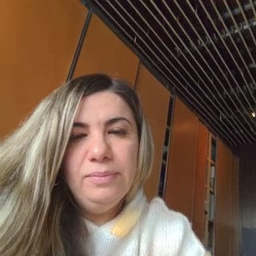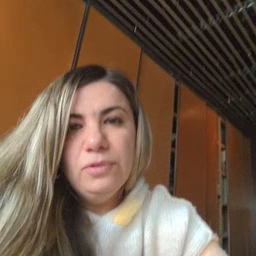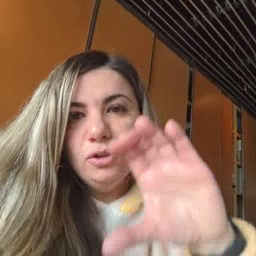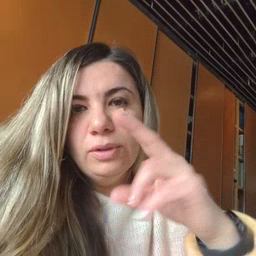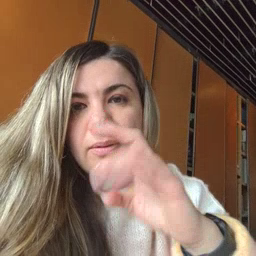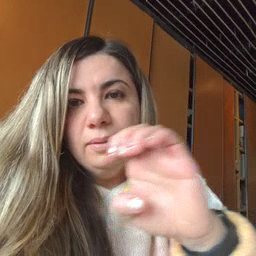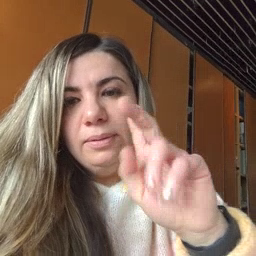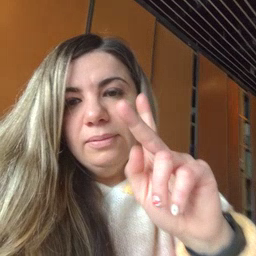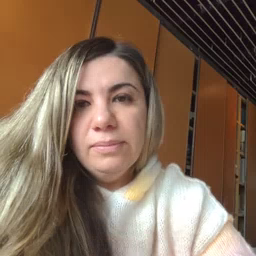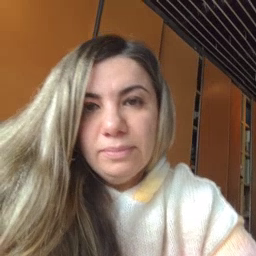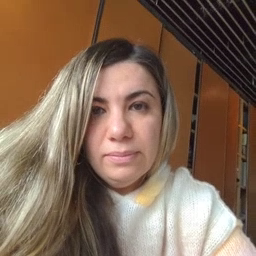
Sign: cheek